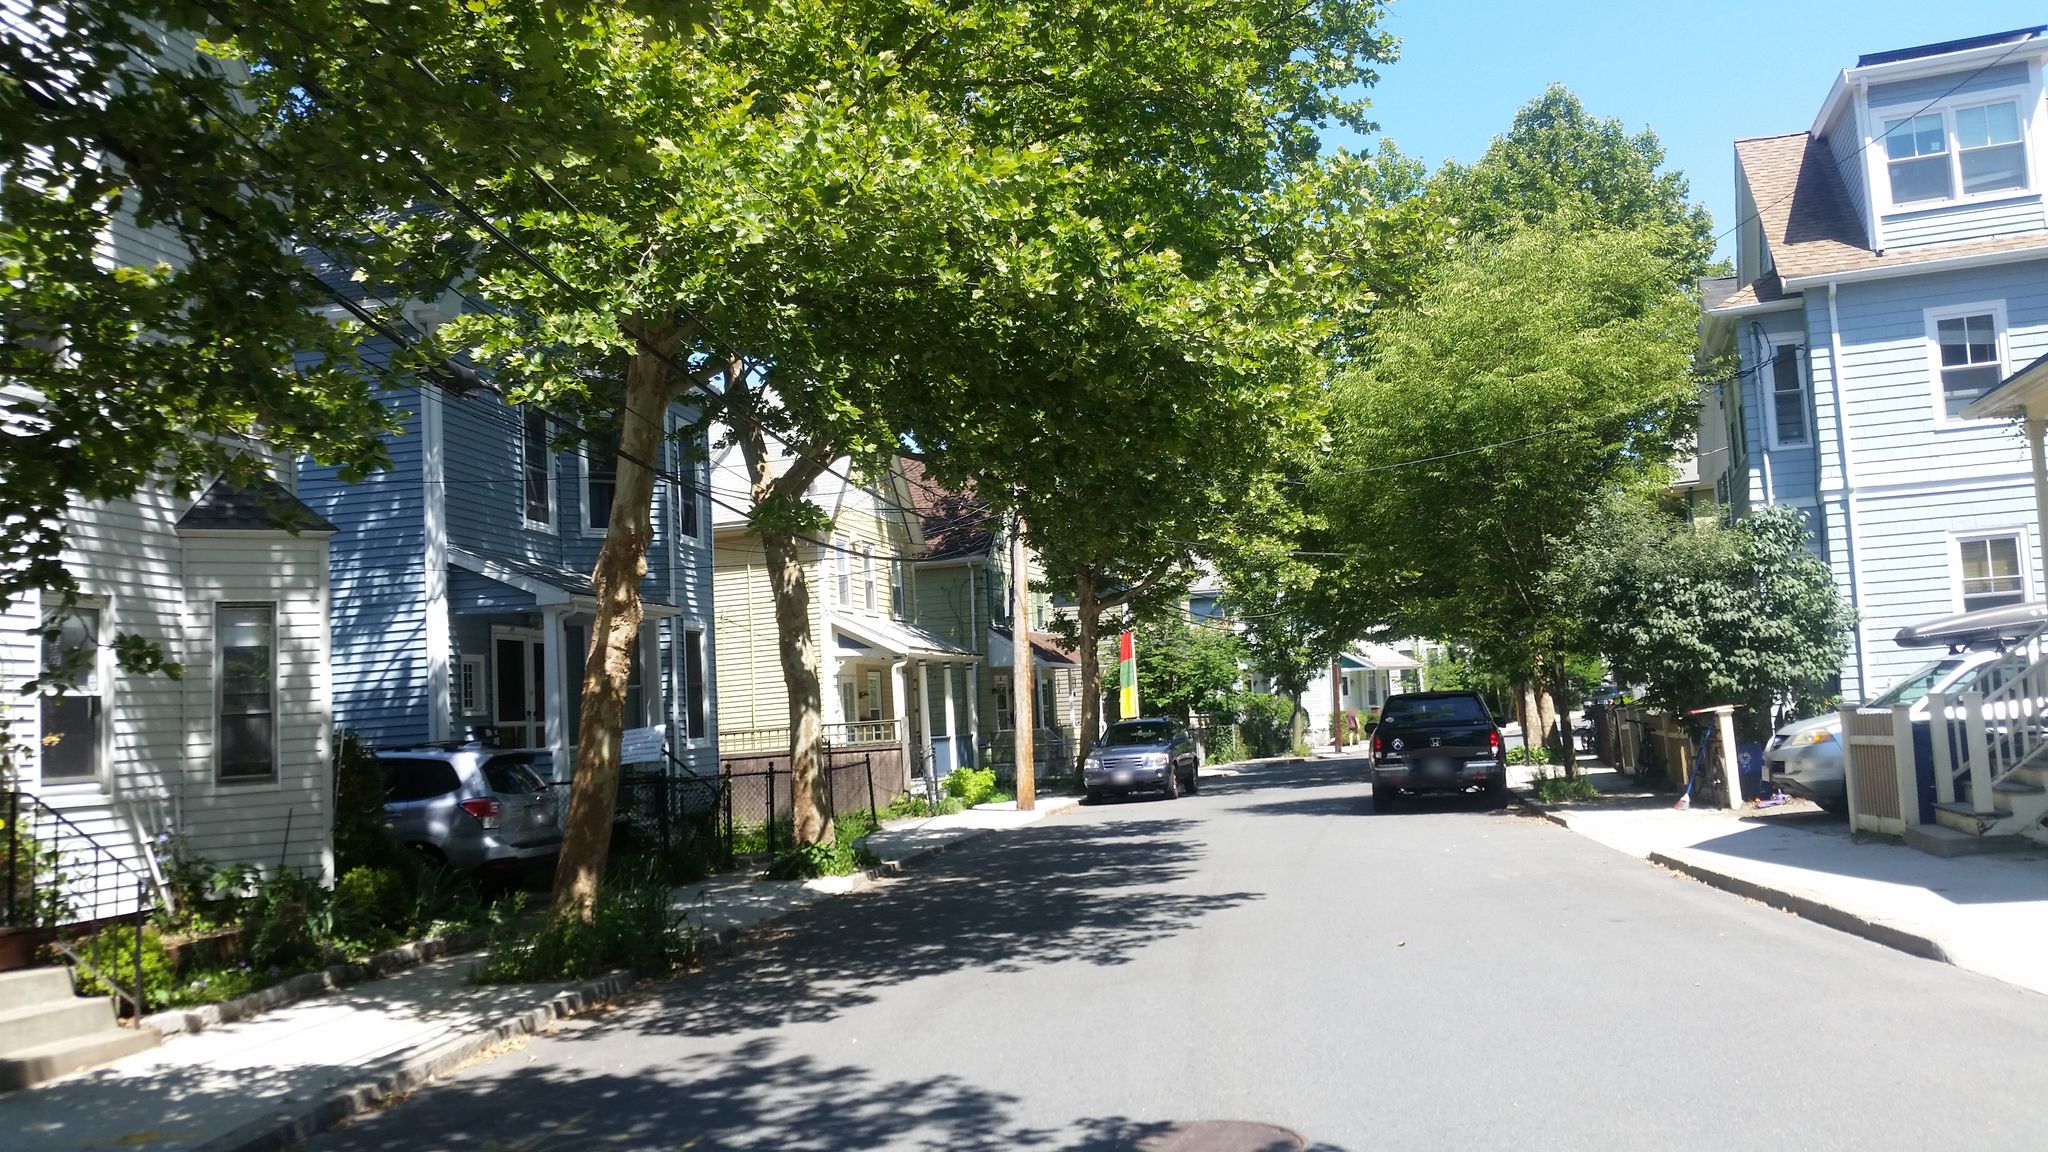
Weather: clear
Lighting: day
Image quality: good
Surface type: walking surface
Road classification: footway
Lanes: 2
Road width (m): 12.2
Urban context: urban centre
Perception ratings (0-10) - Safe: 7.67, Lively: 9.56, Beautiful: 8.46, Boring: 1.49, Depressing: 1.52, Wealthy: 8.36